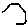
Label: hexagon